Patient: sex M, age 71
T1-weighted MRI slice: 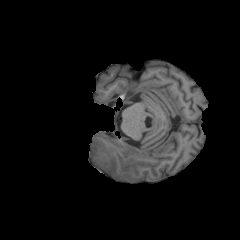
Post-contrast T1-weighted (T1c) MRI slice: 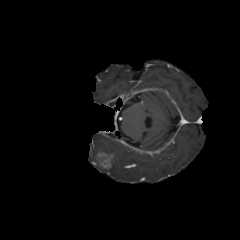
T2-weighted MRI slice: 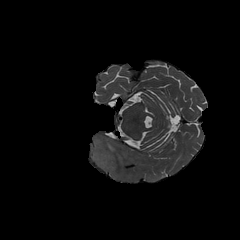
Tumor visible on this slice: yes
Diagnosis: Glioblastoma, IDH-wildtype
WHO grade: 4